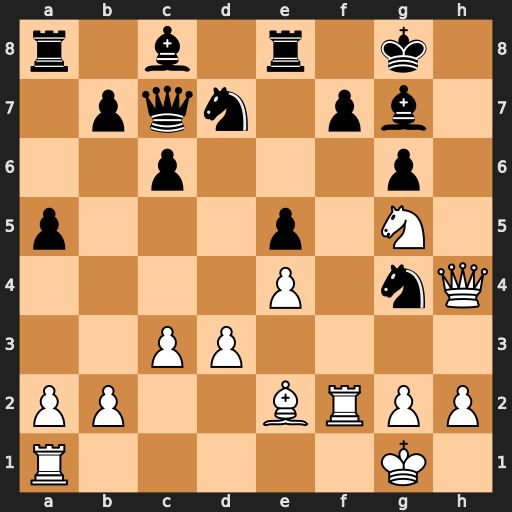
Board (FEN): r1b1r1k1/1pqn1pb1/2p3p1/p3p1N1/4P1nQ/2PP4/PP2BRPP/R5K1
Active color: w
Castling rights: -
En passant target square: -
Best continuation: Qh7+ Kf8 Rxf7#